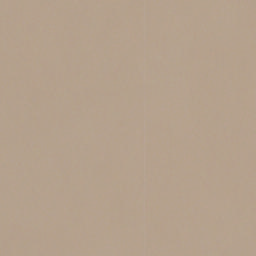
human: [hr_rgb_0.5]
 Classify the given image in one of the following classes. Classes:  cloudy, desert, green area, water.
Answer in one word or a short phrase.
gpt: cloudy